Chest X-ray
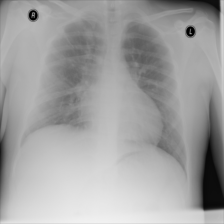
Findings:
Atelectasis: negative
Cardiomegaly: negative
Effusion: negative
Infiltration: positive
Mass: negative
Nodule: negative
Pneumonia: negative
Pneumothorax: negative
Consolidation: positive
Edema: negative
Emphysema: negative
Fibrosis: negative
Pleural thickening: negative
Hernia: negative